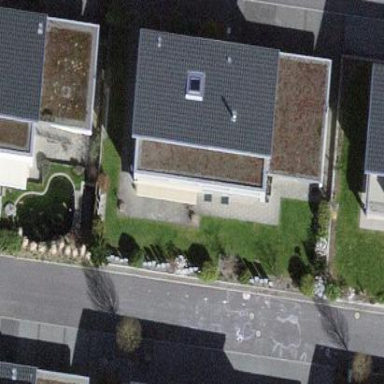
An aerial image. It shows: Simple house.